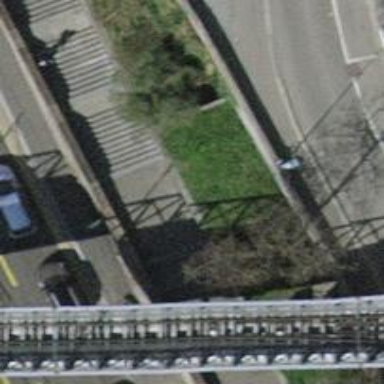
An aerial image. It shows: Stone steps on the road.